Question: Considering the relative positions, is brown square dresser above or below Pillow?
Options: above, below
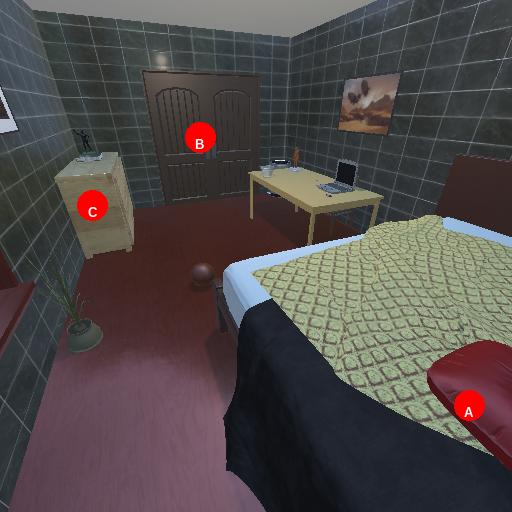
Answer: above